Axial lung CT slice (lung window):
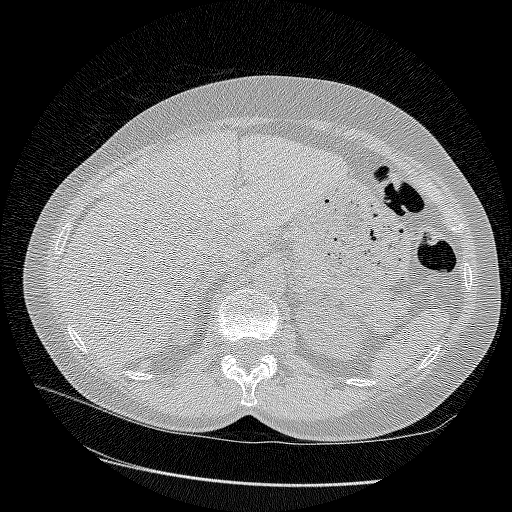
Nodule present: no